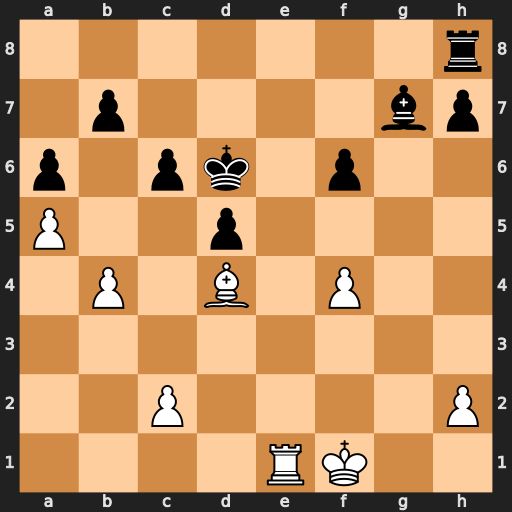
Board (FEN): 7r/1p4bp/p1pk1p2/P2p4/1P1B1P2/8/2P4P/4RK2
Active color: w
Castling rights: -
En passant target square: -
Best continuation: Bc5+ Kd7 Re7+